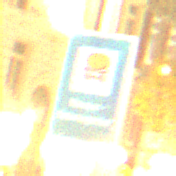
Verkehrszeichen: Wasserschutzgebiet
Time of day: Night
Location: Outdoor (Urban)
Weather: Clear
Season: NotSpecified
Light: Artificial